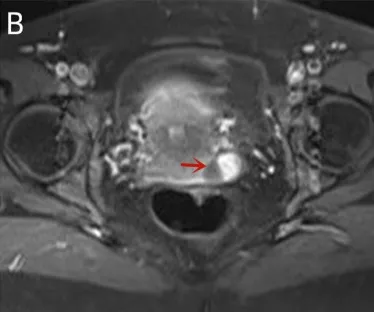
(D) The T1-FS lesions had uneven and slightly hyperactive signals.
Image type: radiology (mri)